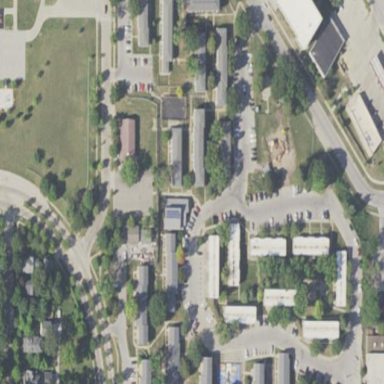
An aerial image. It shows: Residential area with apartments.